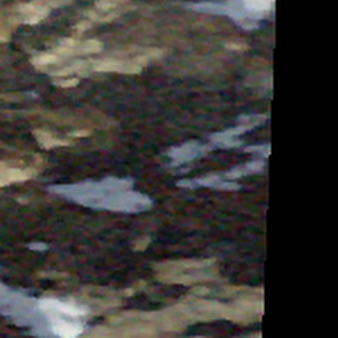
Label: other